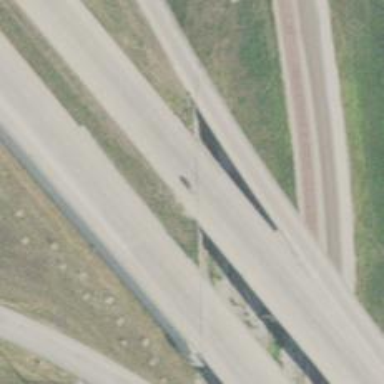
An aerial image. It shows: Bridge over motorway.